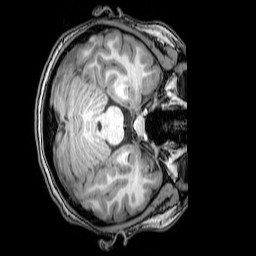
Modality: T1w
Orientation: axial
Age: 21
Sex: female